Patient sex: M
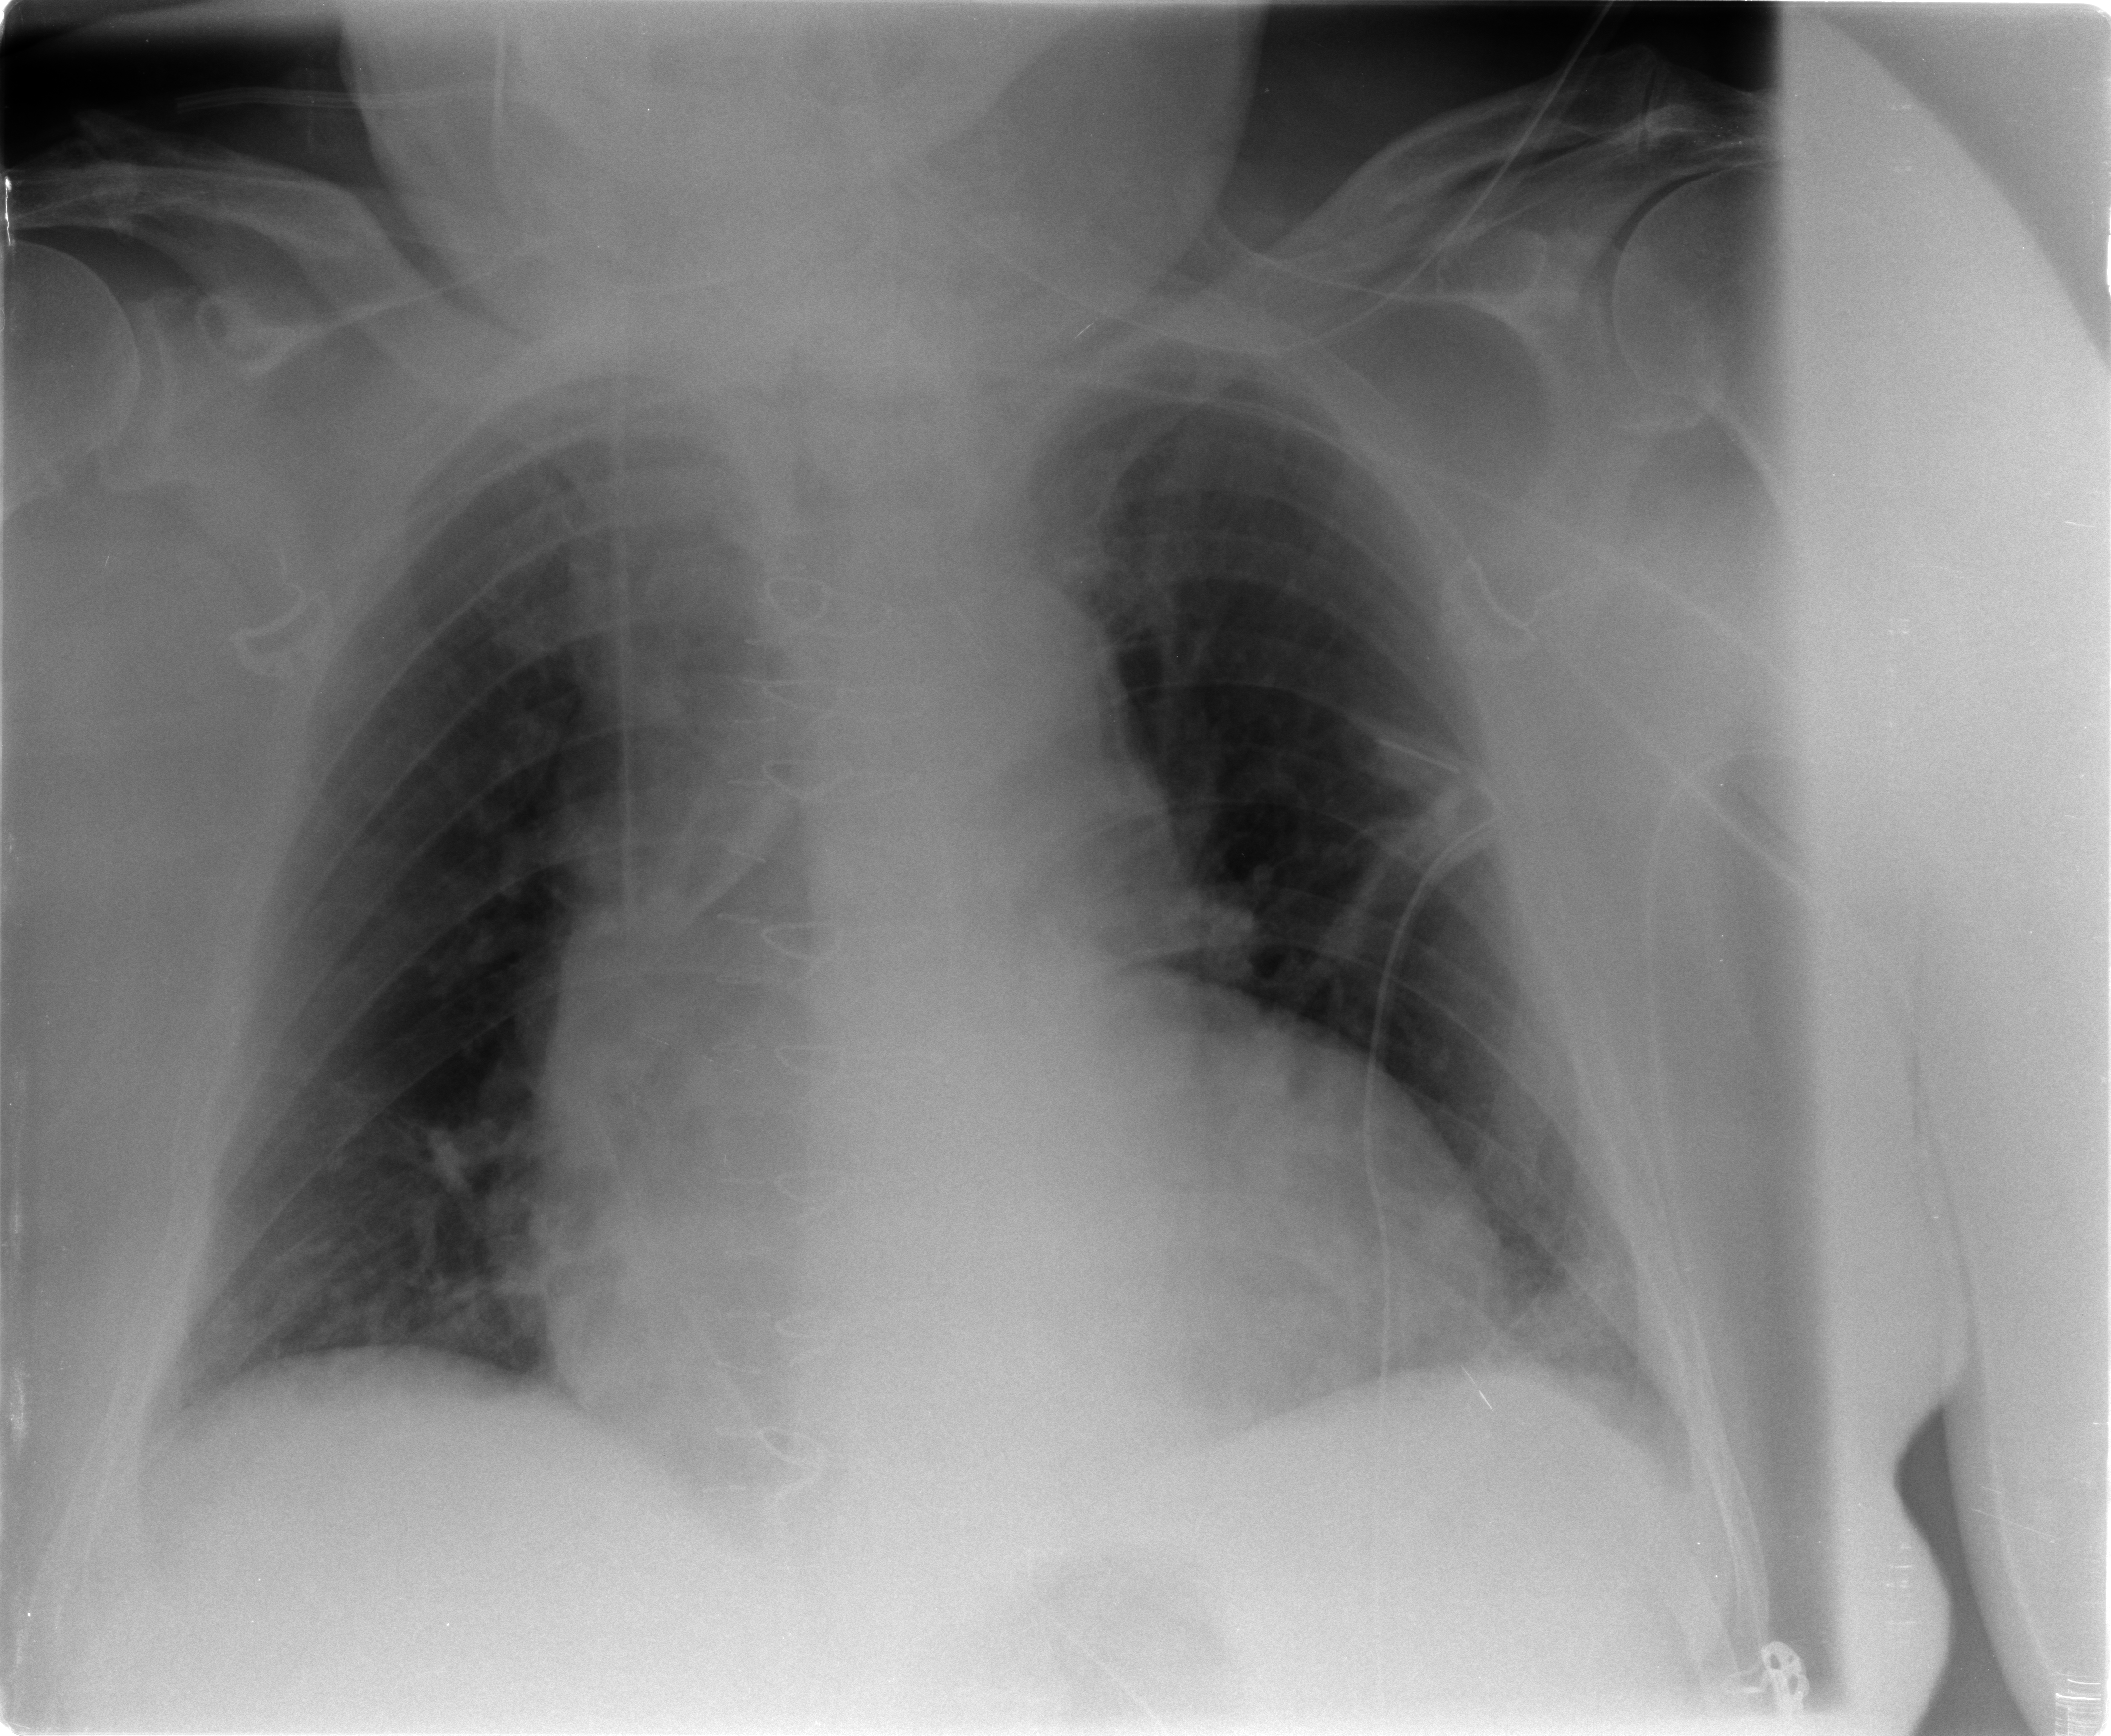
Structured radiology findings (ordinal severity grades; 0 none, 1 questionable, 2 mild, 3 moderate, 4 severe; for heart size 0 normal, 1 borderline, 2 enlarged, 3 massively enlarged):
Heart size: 2
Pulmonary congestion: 2
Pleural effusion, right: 0
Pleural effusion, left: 1
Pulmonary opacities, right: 1
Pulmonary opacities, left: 1
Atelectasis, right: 2
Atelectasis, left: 2